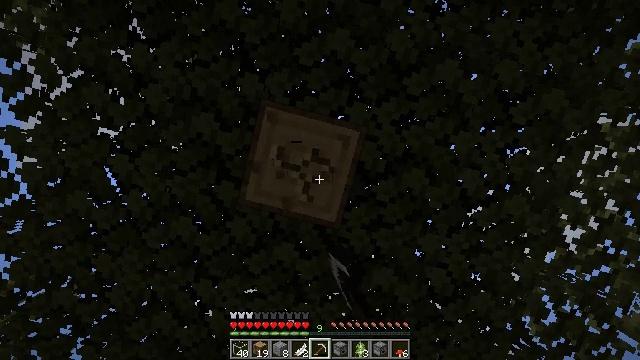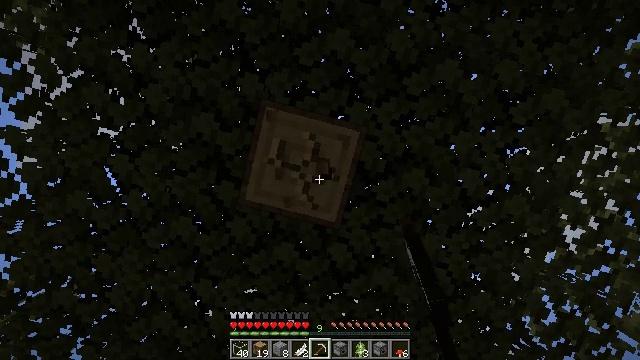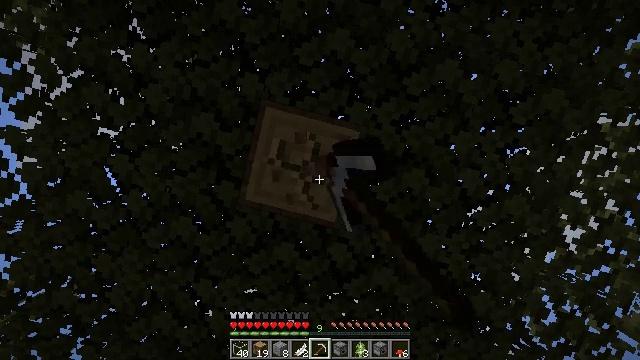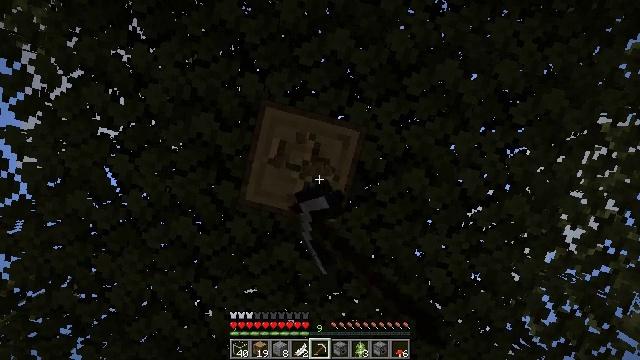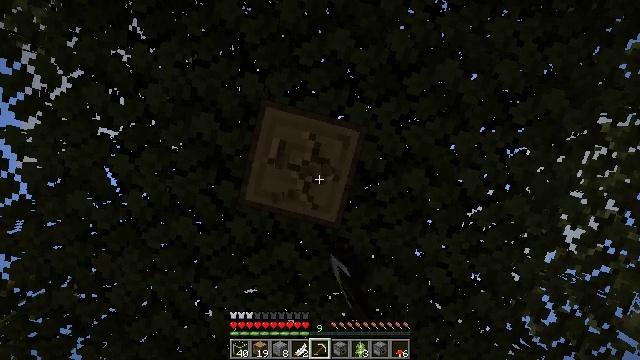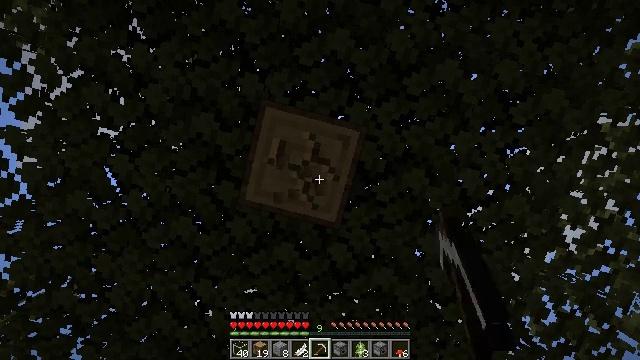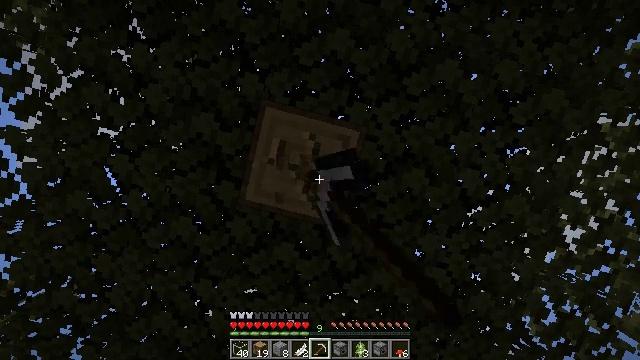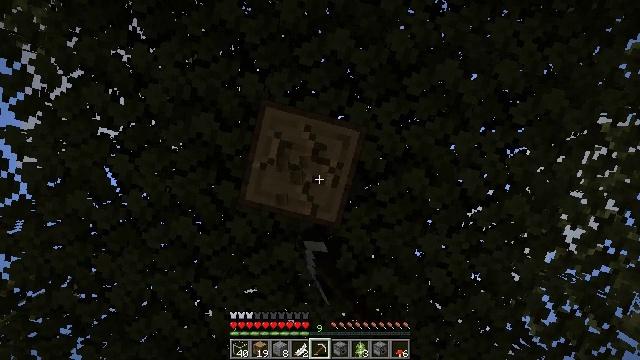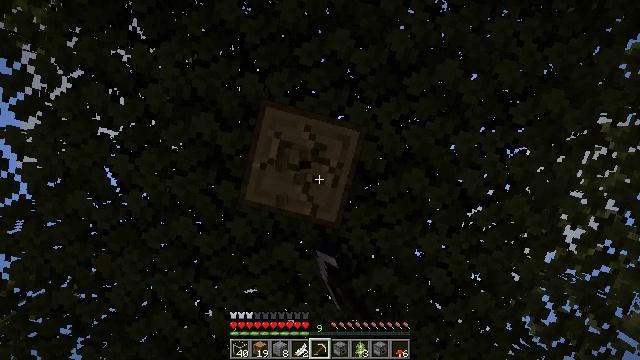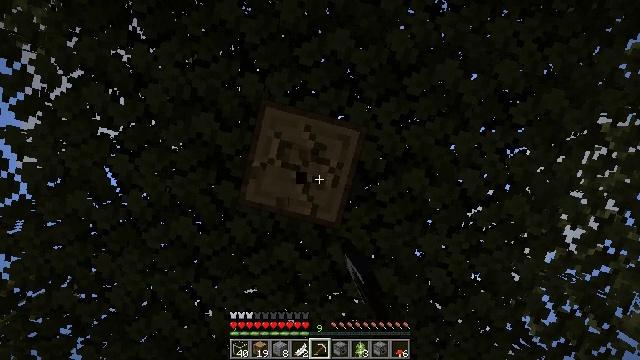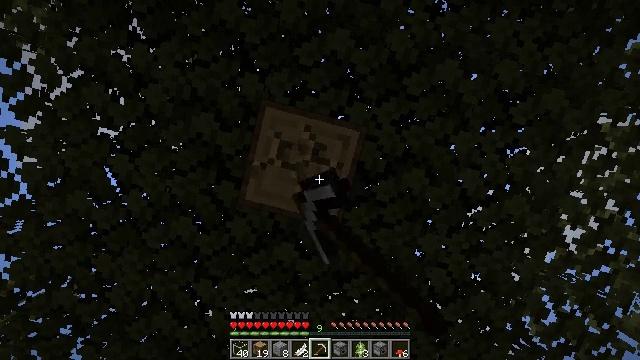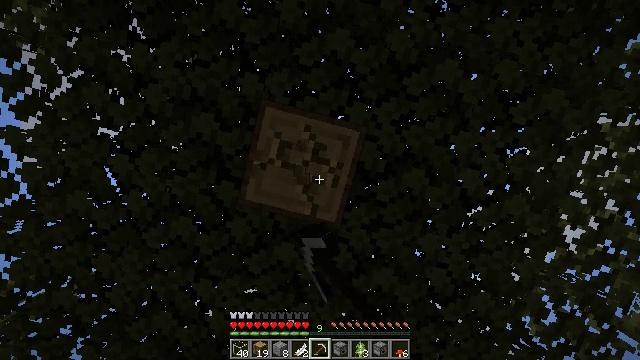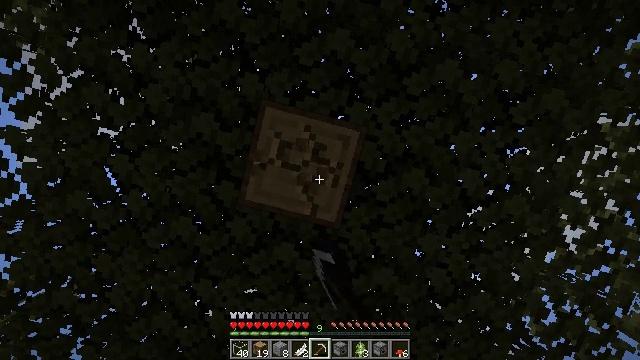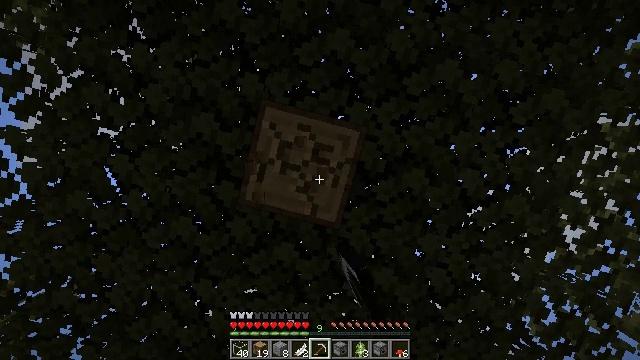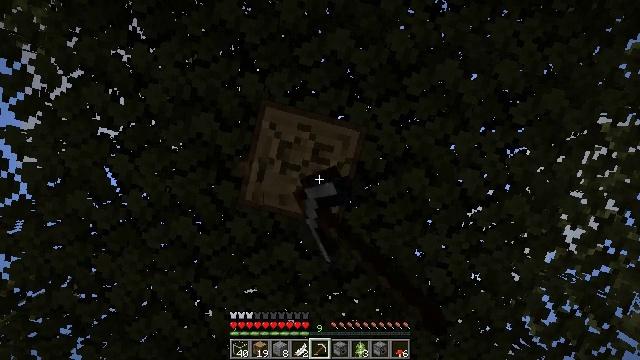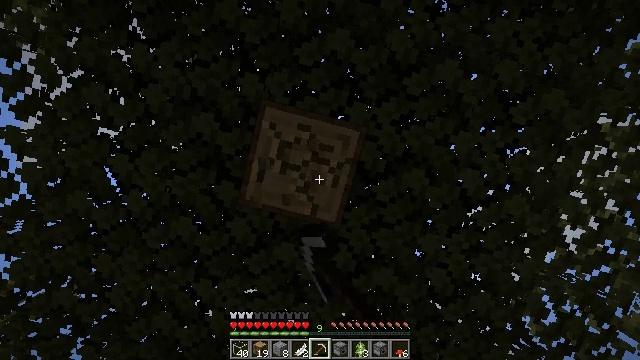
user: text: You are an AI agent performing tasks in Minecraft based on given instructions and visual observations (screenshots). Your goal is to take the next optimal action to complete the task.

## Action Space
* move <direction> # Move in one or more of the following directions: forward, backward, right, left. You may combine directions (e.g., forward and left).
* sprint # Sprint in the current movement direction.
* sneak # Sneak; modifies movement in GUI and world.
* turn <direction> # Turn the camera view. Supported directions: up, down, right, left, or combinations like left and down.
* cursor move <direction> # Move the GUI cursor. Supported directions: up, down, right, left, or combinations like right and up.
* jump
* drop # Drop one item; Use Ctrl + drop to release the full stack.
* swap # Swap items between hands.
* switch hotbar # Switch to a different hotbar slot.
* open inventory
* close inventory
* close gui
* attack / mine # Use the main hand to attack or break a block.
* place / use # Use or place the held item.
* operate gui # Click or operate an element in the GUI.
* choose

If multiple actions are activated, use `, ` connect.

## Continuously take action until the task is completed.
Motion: motion action
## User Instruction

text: Chop down the oak log.
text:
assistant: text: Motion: attack / mine
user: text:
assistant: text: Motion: attack / mine
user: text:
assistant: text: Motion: attack / mine
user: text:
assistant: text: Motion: attack / mine
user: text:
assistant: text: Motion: attack / mine
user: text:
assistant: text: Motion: attack / mine
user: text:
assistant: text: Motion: attack / mine
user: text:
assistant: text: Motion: attack / mine
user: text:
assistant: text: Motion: attack / mine
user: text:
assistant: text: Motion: attack / mine
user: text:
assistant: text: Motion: attack / mine
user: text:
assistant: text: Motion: attack / mine
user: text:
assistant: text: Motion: attack / mine
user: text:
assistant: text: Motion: attack / mine
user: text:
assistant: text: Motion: attack / mine
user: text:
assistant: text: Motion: attack / mine
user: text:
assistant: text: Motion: attack / mine
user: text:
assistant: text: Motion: attack / mine
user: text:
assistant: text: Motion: attack / mine
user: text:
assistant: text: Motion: attack / mine
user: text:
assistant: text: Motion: attack / mine
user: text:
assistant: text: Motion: attack / mine
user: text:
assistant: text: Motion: attack / mine
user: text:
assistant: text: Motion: attack / mine
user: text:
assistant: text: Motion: attack / mine
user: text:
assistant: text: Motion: attack / mine
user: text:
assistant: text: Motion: attack / mine
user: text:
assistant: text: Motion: attack / mine
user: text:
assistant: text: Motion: attack / mine
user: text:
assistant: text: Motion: attack / mine